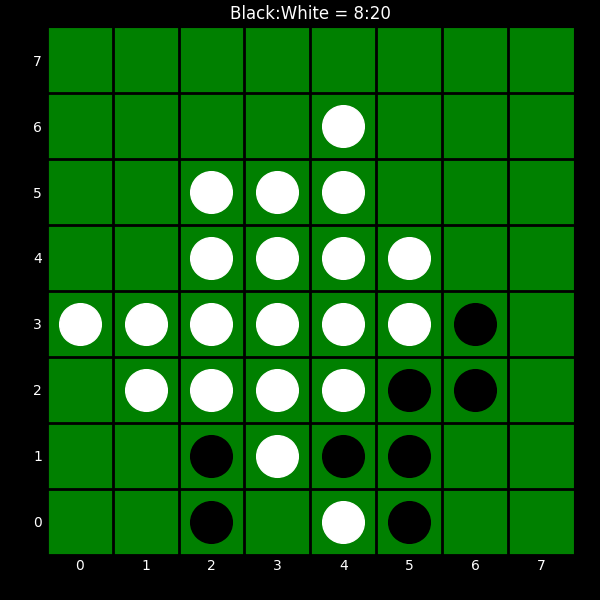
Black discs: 8
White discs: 20